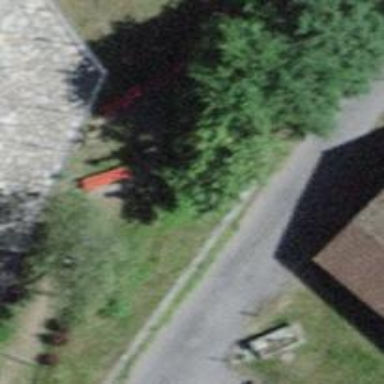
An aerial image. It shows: Stone steps on the road.